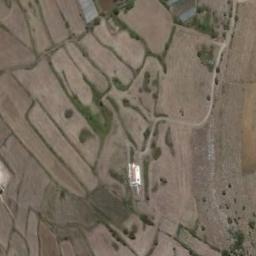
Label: terrace